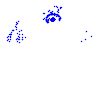
Particle: electron